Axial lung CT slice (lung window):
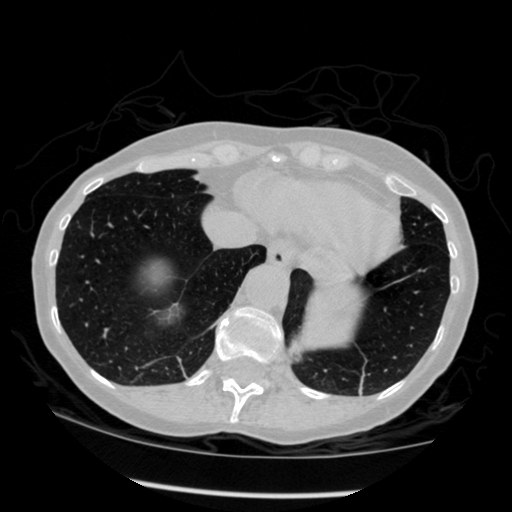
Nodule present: no